Question: My question is generally how can I create and position layered windows on Linux using X11 or some toolkit such as Gtk. When I say layered window I mean a window which whose shape and transparency is defined by a pixel data containing rgb and alpha (transparency) channels. See the screenshot below.
I've used them extensively on Windows using the simple enough UpdateLayeredWindow API and am wondering how to do the same thing on Linux.
Thanks.

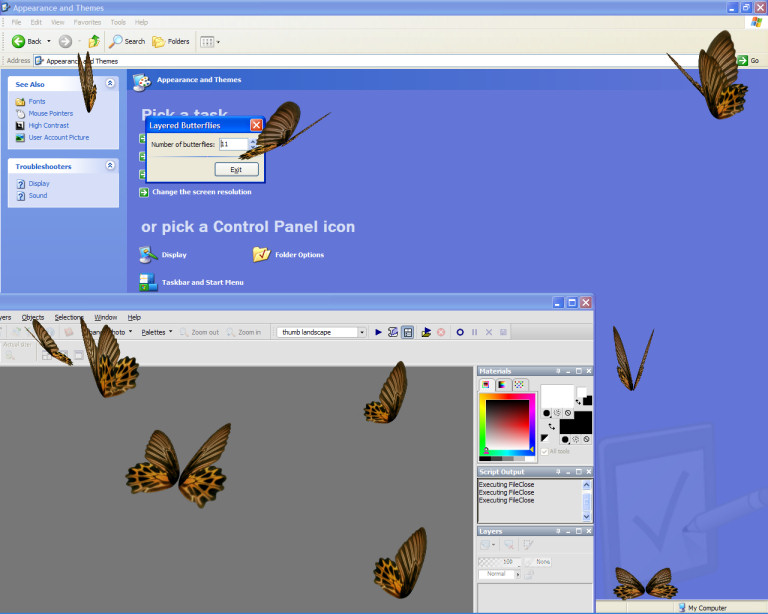
Answer: X11 originally supports only one-bit transparency (requires the SHAPE extension, but these days nearly all X11 servers implement it). Use 'XShapeCombineMask' or 'gtk_widget_shape_combine_mask' functions.
If you want antialiased transparency, then probably the simplest way is to use the cairo toolkit. An example can be found <URL>.